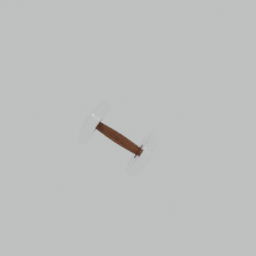
Label: tools